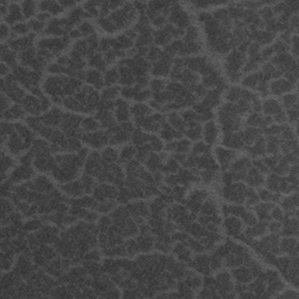
Label: frost